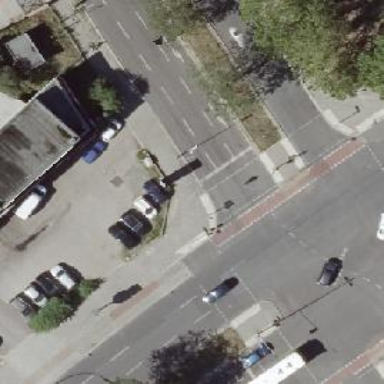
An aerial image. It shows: Road crossing with traffic signals.